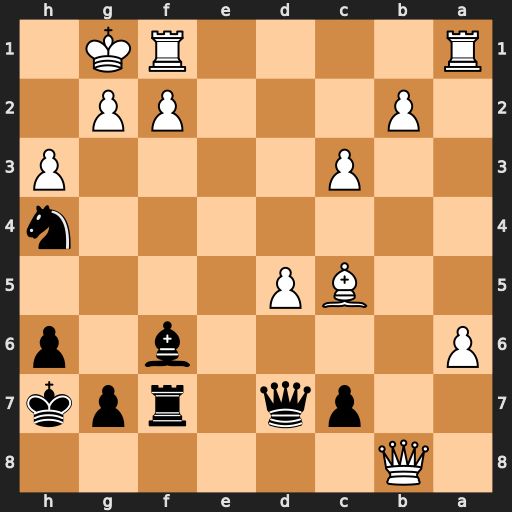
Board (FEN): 1Q6/2pq1rpk/P4b1p/2BP4/7n/2P4P/1P3PP1/R4RK1
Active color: b
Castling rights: -
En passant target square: -
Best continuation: Qxd5 f3 Qxc5+ Kh1 Qg5 Rf2 Qg3